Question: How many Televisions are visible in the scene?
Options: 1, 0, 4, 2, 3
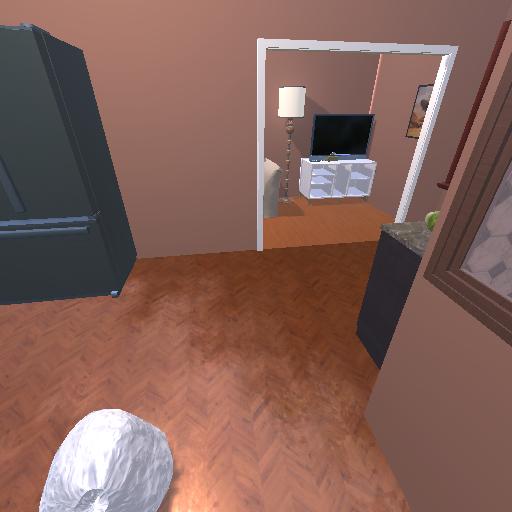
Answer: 1